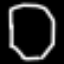
Label: octagon